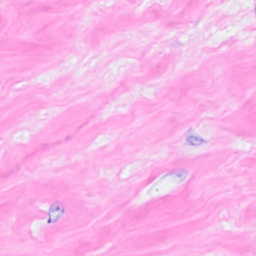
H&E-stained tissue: Breast